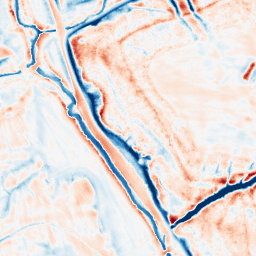
Category: edge_preserving
Decomposition family: bilateral
Decomposition parameters: d: 21
sigma_color: 50
sigma_space: 50
Upsampling method: edge_directed
Upsampling parameters: scale: 2
Upsampling scale: 2